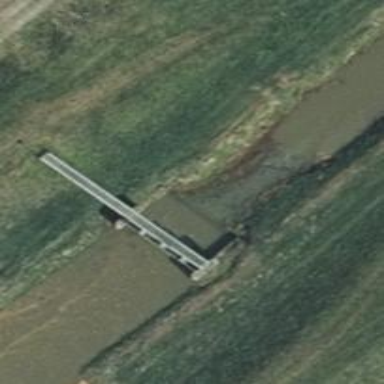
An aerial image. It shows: Weir along the waterway.